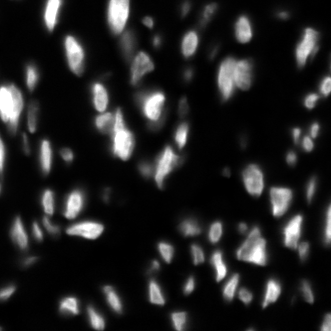
Tissue sample: ovarian
Magnification: 10.0x
Cell type: Fibroblasts
Senescence state: normal